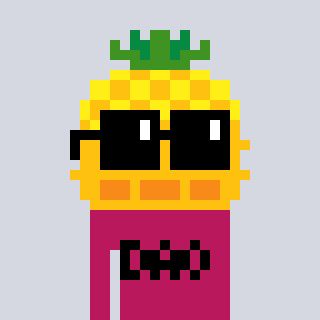
a pixel art character with square black sunglasses, a pineapple-shaped head and a darkpink-colored body on a cool background